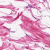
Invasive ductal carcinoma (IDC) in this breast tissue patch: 0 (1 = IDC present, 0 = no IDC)